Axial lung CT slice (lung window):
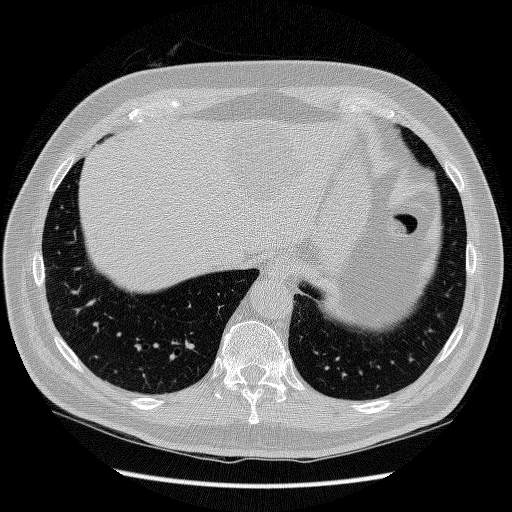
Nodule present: no